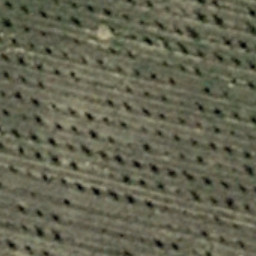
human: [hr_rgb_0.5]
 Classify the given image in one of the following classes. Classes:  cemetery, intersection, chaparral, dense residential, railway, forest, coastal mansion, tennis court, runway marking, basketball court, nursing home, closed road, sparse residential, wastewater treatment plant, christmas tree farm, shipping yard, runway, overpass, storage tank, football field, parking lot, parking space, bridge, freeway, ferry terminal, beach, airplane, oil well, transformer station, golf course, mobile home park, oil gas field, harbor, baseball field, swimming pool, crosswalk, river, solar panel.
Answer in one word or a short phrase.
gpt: christmas tree farm